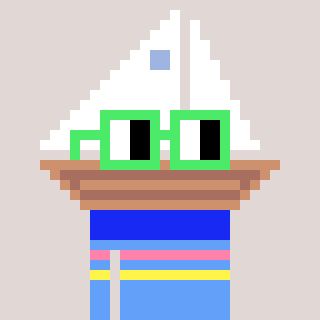
a pixel art character with square light green glasses, a sailboat-shaped head and a blue-colored body on a warm background